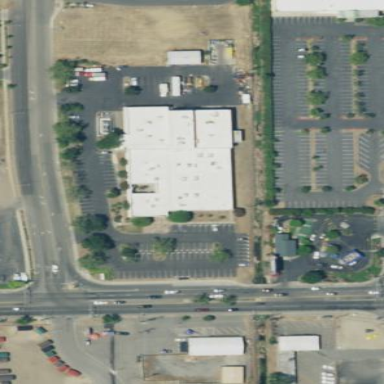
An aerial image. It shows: Building.